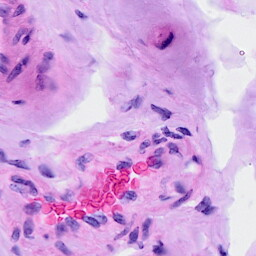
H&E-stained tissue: Ovarian